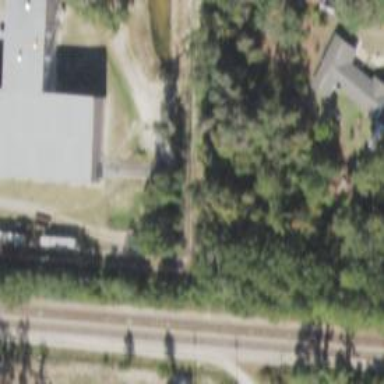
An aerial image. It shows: Steel railway spur for freight services.